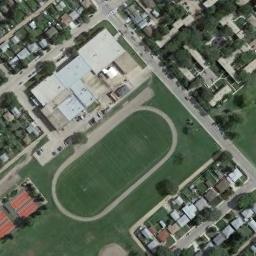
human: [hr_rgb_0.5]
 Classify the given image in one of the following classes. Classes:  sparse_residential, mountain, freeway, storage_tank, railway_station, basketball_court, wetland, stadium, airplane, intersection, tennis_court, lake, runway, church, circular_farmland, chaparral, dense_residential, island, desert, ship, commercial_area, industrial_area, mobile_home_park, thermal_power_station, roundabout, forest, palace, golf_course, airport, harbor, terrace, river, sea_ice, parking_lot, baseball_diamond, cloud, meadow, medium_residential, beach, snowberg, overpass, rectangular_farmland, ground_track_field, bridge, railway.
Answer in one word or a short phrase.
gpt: ground_track_field